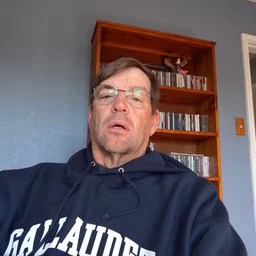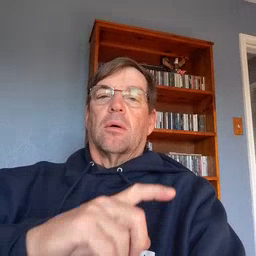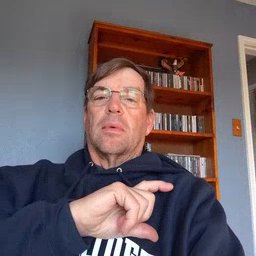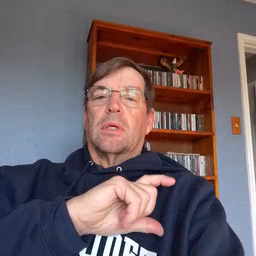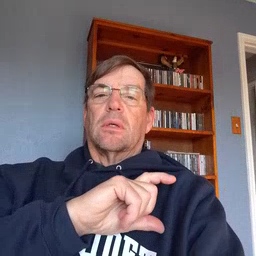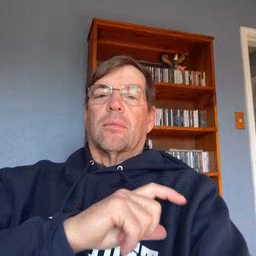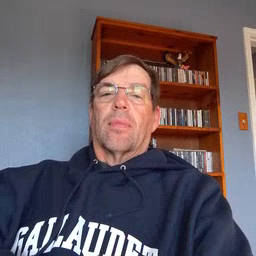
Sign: police